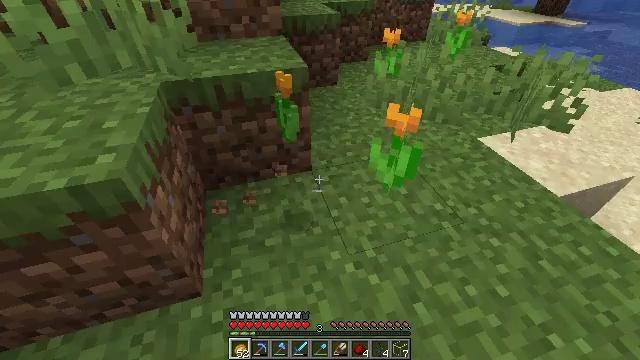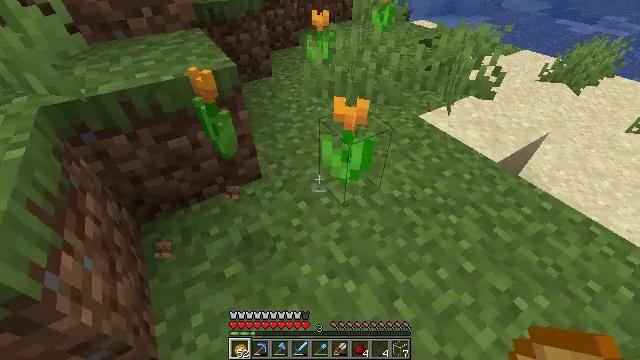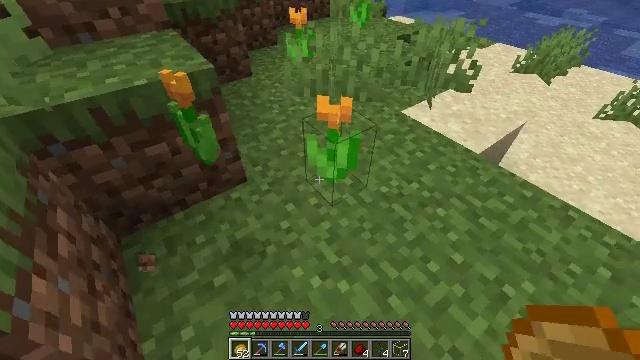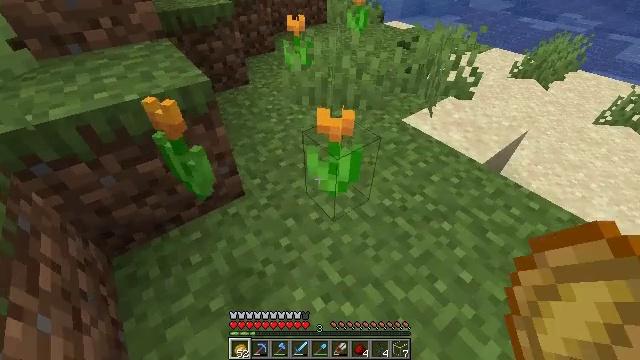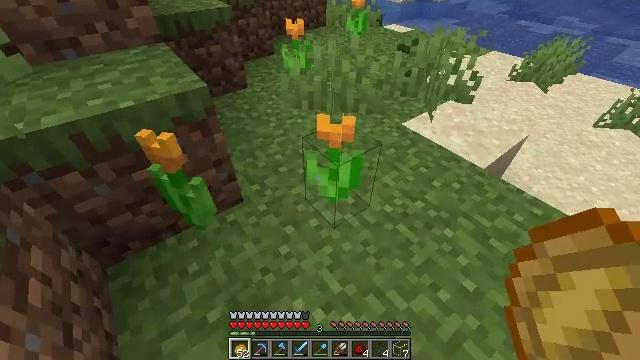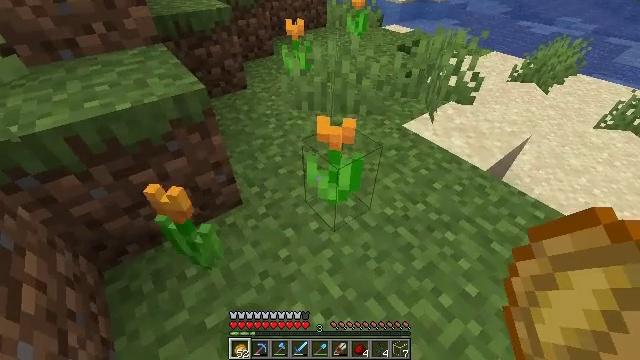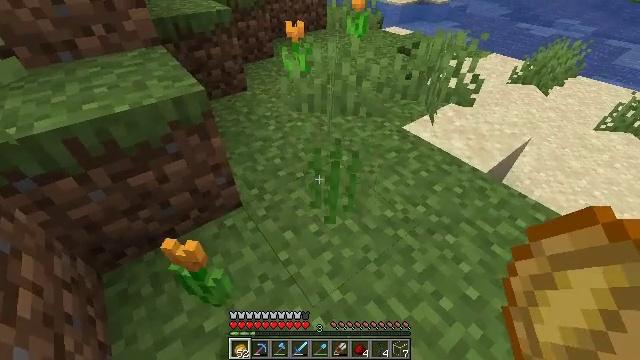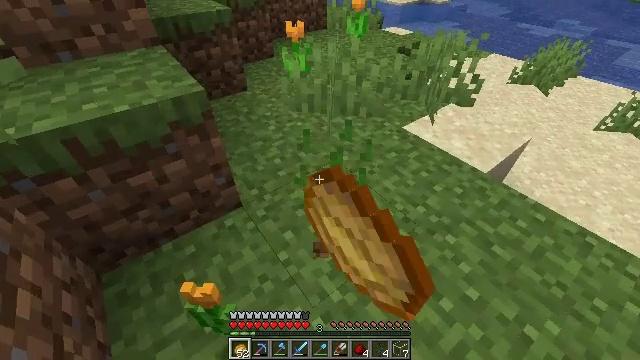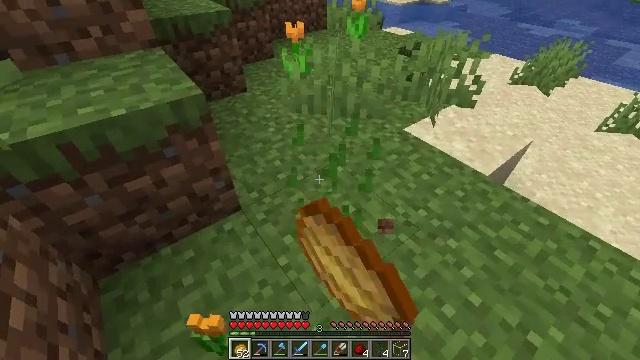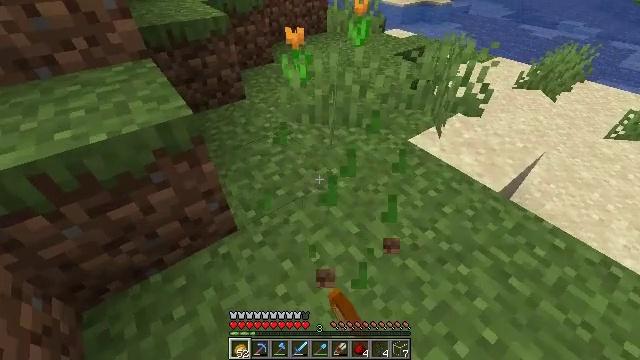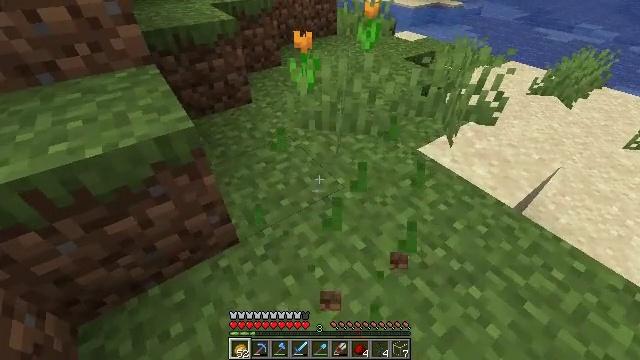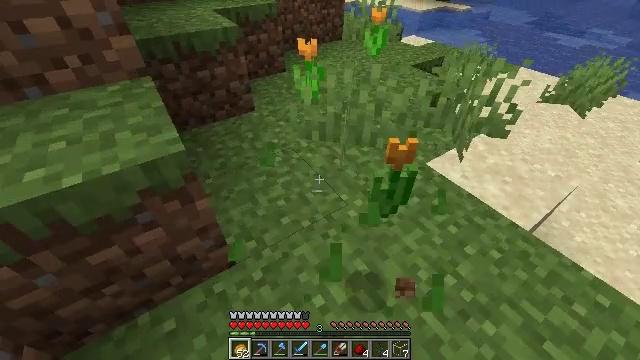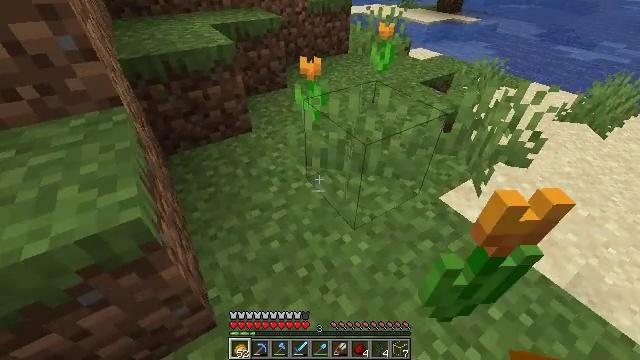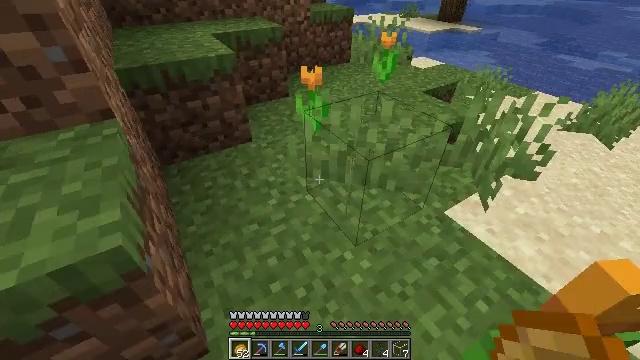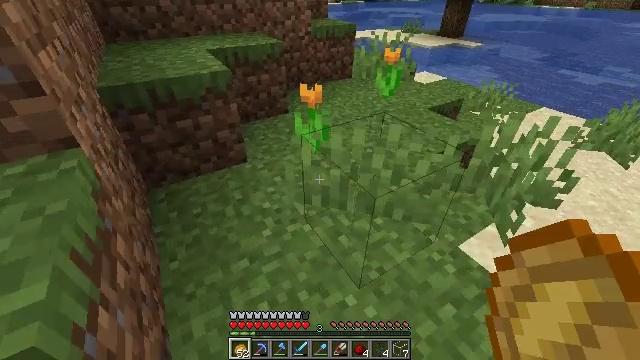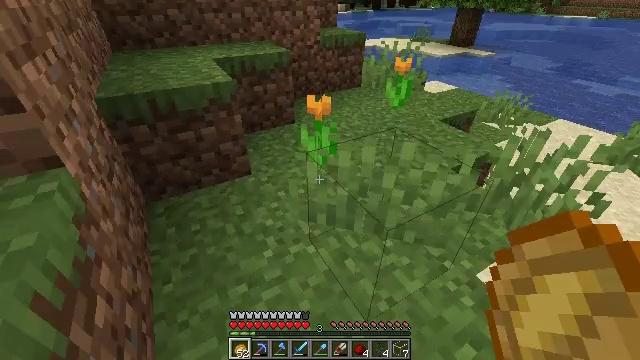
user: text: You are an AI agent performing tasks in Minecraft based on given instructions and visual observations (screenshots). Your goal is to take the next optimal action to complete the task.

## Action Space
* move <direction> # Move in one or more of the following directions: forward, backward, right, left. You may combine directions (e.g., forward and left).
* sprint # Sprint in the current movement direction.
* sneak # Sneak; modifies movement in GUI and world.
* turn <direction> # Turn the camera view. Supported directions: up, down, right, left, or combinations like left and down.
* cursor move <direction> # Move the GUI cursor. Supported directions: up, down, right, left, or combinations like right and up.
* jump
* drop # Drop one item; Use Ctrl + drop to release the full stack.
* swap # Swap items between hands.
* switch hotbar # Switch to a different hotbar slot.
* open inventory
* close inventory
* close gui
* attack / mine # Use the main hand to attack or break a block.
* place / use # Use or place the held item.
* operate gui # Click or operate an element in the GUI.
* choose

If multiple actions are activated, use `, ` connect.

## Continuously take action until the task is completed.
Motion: motion action
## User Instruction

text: Mine the orange tulip from the field.
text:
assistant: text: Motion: move forward, turn right and down
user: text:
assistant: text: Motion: turn right
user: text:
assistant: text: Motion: no_op
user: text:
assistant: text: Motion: no_op
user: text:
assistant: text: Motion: no_op
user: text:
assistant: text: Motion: attack / mine
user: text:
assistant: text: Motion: attack / mine
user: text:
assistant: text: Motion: move forward, attack / mine
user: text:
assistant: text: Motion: move forward
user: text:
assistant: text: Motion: move forward, turn left
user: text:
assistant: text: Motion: move forward, turn left
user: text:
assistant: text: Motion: move forward, turn left and up
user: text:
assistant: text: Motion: move forward, turn up
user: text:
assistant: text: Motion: move forward, turn up
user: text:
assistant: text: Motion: move forward, turn left and up
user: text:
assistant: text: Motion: move forward
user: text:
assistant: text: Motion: move forward
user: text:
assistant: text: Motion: move forward
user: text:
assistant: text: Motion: move forward
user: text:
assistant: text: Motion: move forward, turn down
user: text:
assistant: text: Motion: turn down
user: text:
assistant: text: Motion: no_op
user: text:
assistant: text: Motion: turn down
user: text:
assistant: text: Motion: turn right and down
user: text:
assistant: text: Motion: attack / mine
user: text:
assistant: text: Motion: attack / mine
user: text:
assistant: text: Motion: move forward, attack / mine
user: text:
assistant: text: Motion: move forward, turn right
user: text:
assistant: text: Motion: move forward, turn right
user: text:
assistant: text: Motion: move forward, turn right